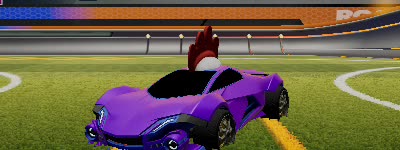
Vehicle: werewolf